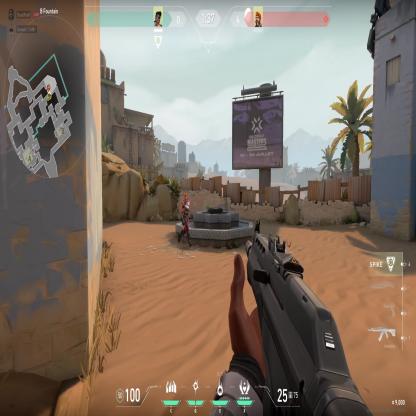
Label: enemy